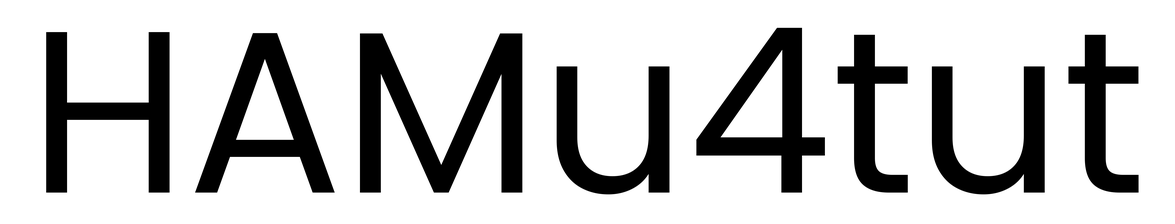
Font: Poppins-Regular